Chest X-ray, PA view. Patient: 76 years old, sex F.
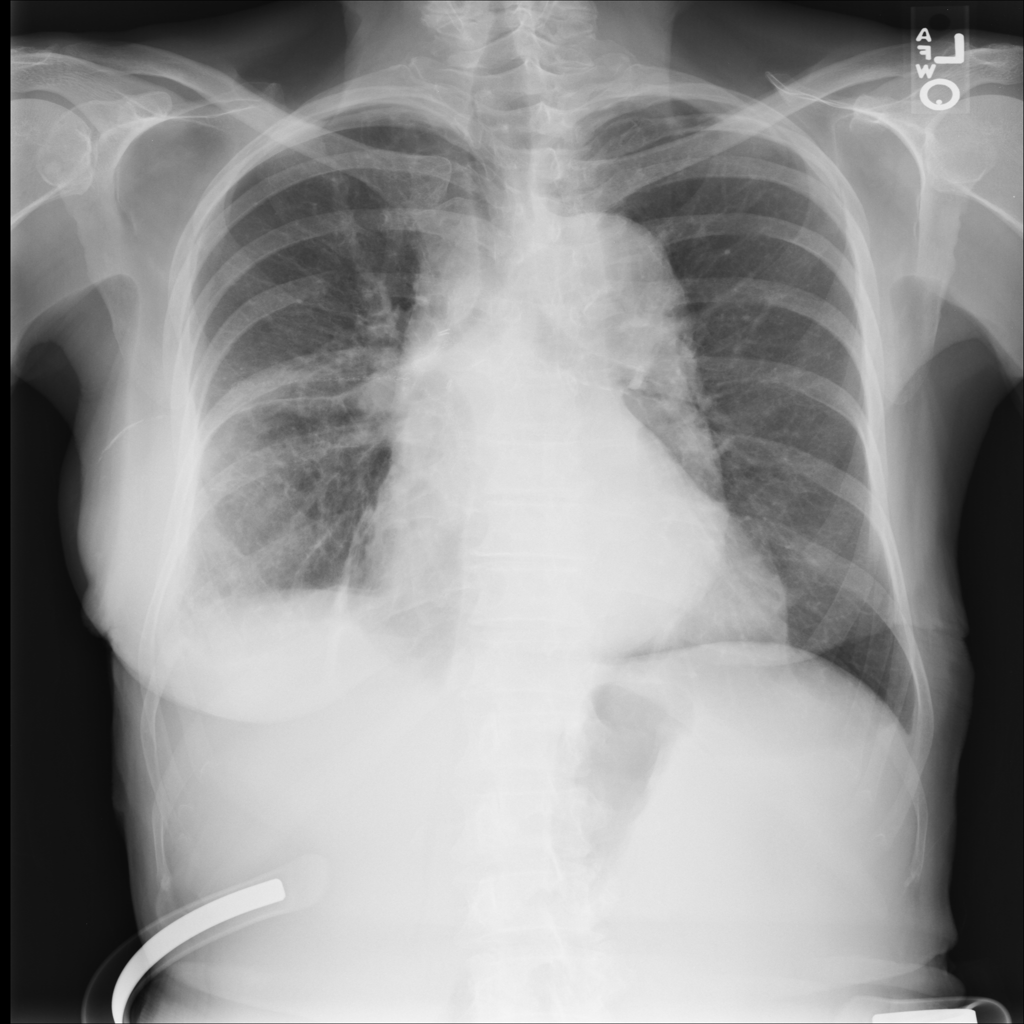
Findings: Atelectasis, Infiltration